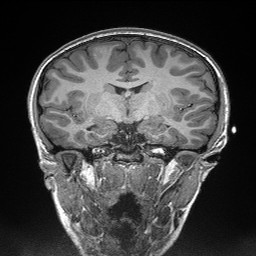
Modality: T1w
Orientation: sagittal
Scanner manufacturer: siemens
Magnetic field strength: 3 T
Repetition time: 2.3 s
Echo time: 0.00298 s